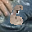
Label: 6